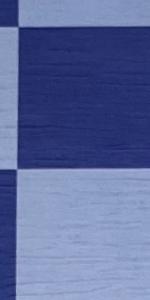
Label: Empty